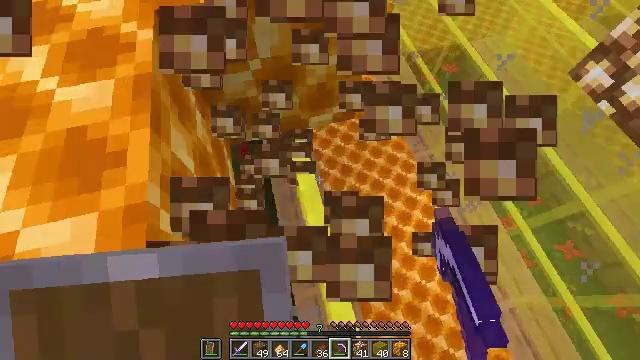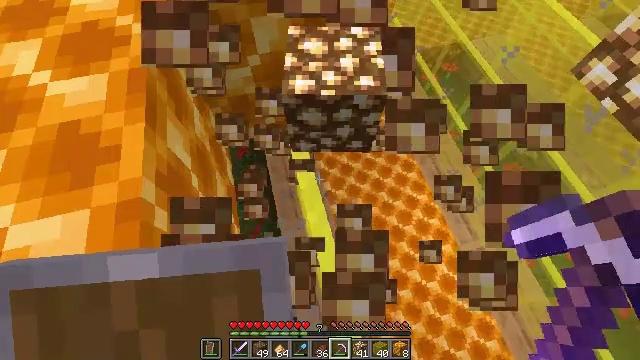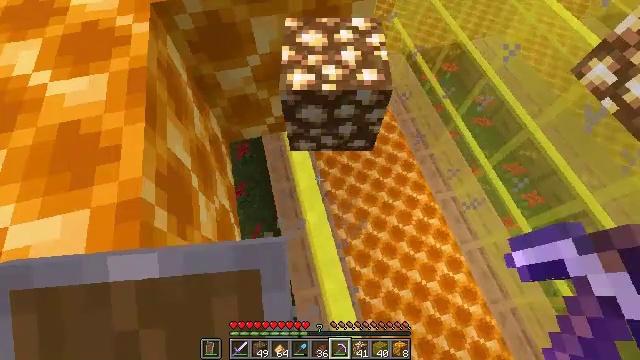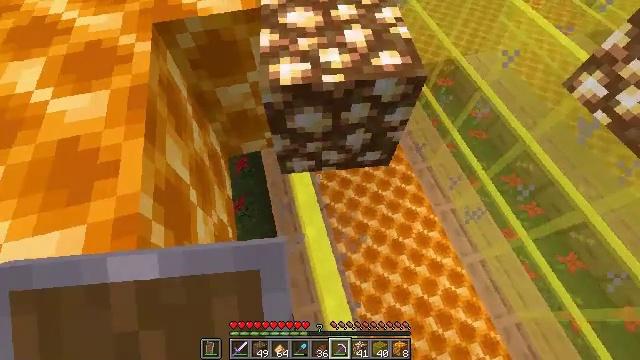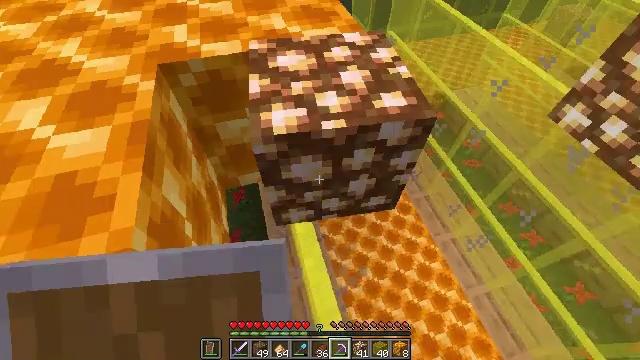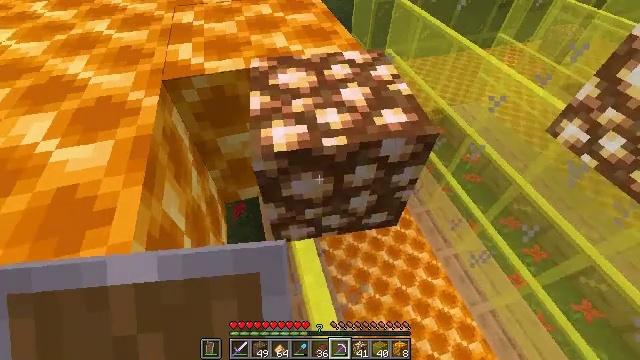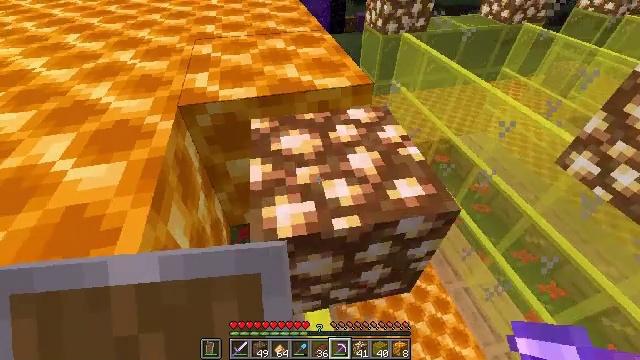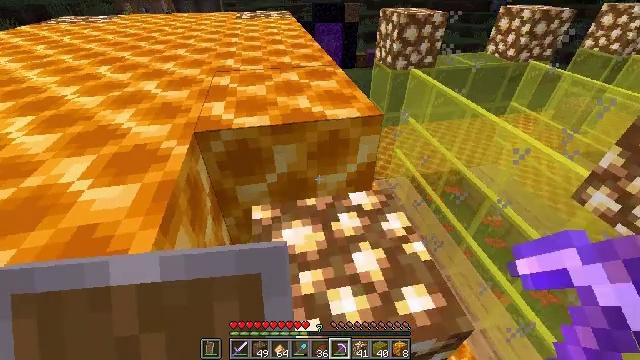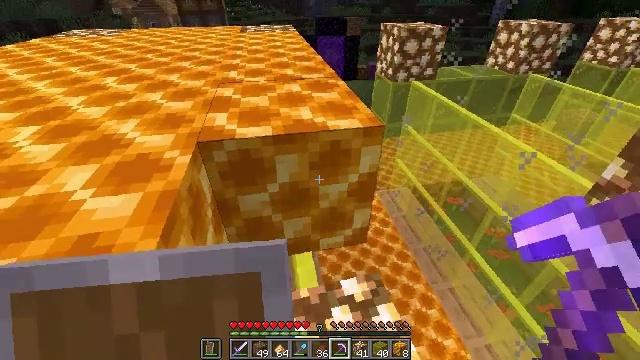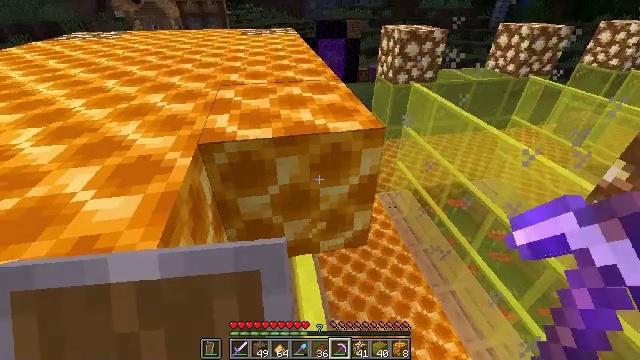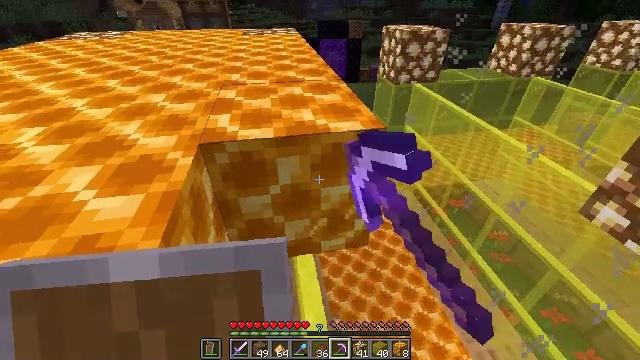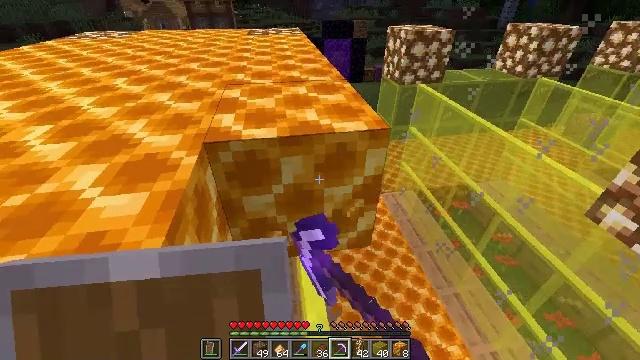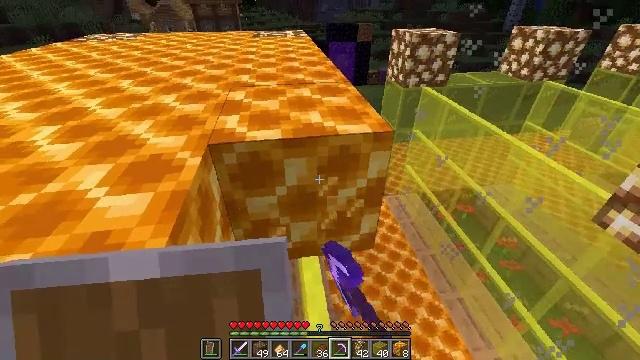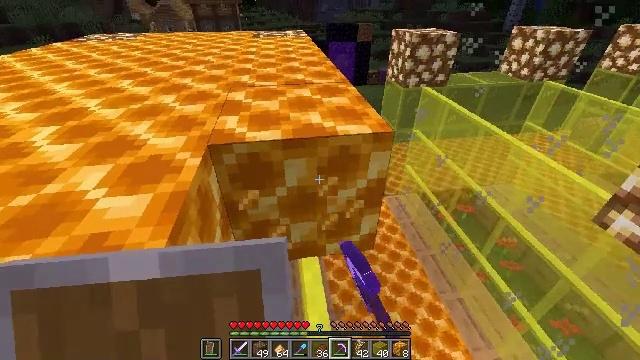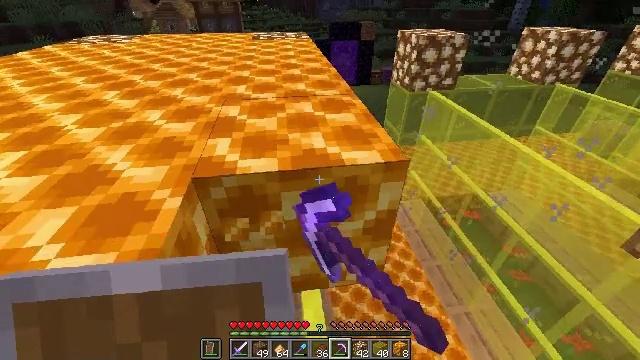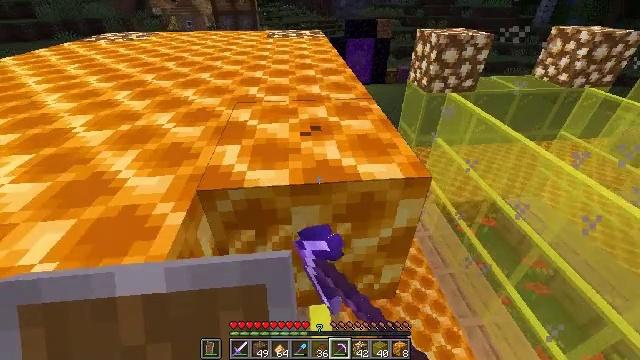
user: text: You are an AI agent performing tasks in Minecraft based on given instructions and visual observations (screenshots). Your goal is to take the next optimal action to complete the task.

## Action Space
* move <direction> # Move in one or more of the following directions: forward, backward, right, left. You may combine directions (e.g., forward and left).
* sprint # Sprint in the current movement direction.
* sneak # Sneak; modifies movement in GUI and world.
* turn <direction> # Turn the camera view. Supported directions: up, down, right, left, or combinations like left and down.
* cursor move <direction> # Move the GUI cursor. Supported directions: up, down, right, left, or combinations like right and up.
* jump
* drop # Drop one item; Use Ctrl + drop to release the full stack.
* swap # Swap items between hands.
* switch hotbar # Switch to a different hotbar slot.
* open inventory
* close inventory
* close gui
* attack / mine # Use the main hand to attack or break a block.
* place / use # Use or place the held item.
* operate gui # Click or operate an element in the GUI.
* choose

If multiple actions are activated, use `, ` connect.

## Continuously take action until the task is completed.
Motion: motion action
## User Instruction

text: Mine the honeycomb block in the apiary.
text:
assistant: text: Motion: attack / mine
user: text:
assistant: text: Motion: attack / mine
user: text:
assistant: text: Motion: turn up
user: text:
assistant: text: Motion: turn right and up
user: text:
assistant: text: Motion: turn up
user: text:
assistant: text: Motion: turn left and up
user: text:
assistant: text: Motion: turn left and up
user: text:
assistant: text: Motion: turn up
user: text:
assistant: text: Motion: attack / mine
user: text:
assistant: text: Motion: attack / mine
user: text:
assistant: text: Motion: attack / mine
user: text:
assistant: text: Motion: attack / mine
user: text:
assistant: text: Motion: move forward, attack / mine
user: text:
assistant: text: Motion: move forward, attack / mine
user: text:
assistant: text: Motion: move forward, turn left, attack / mine
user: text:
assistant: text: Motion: attack / mine
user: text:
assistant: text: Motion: attack / mine
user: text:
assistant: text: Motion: attack / mine
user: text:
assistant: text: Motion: attack / mine
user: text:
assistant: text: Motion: attack / mine
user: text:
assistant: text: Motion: attack / mine
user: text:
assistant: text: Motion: attack / mine
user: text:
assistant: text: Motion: attack / mine
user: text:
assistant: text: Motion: attack / mine
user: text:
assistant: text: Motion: attack / mine
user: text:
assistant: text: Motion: attack / mine
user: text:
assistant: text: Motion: attack / mine
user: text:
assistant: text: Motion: attack / mine
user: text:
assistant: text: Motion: attack / mine
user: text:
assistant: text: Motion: attack / mine